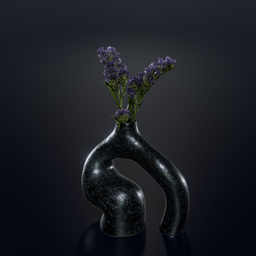
Label: decoration